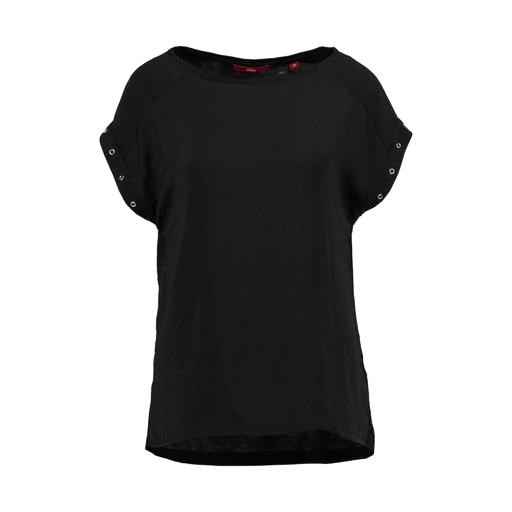
short-sleeve top only macy, black short-sleeved top, black women's rosa top, white background